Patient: sex M, age 75
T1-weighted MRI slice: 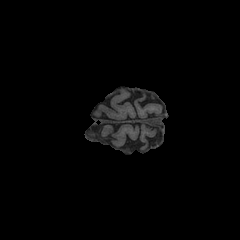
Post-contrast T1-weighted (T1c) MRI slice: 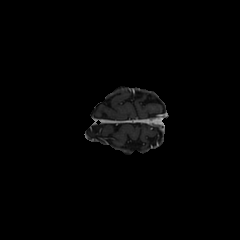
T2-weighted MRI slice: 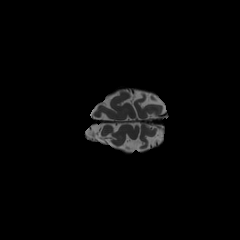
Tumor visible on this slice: no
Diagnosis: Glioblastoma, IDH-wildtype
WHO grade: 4